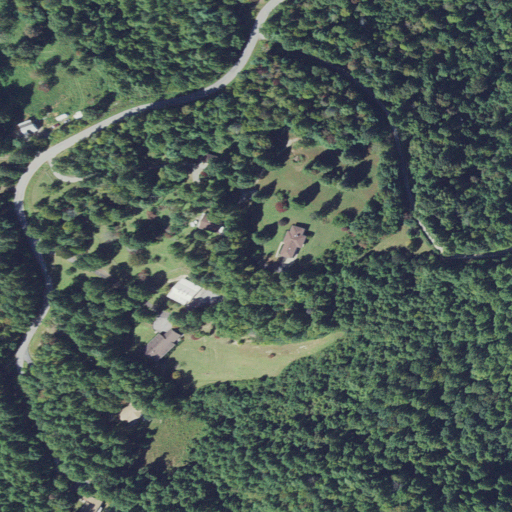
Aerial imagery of mountain in North Carolina named Hetherly Height containing deciduous forest, open development, mixed forest, pasture, and low intensity development